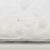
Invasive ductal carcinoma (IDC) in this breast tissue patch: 0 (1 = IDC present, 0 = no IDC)